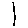
Label: line